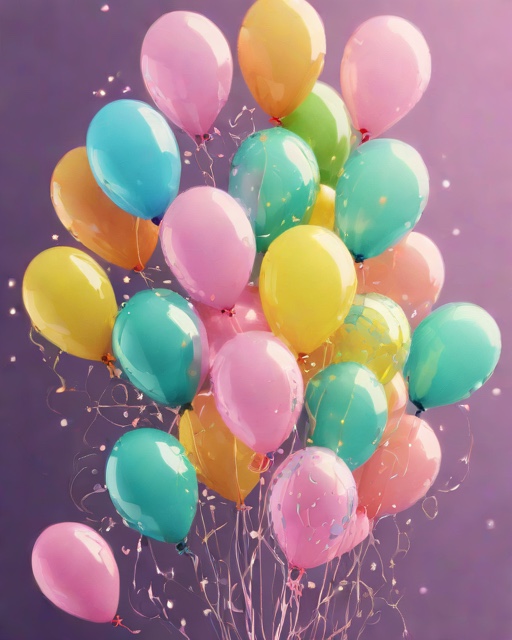
Category: Congratulations